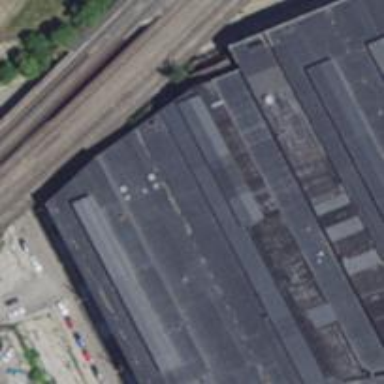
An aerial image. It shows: Industrial building.